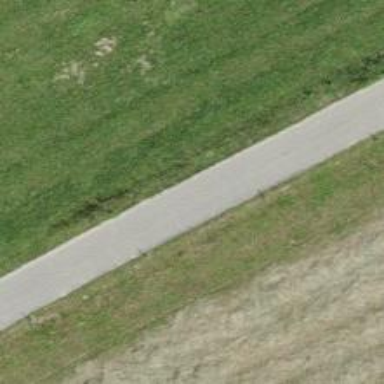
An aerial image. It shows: Unclassified road with asphalt surface.